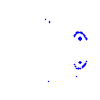
Particle: proton